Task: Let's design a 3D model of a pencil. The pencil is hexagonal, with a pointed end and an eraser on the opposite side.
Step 90:
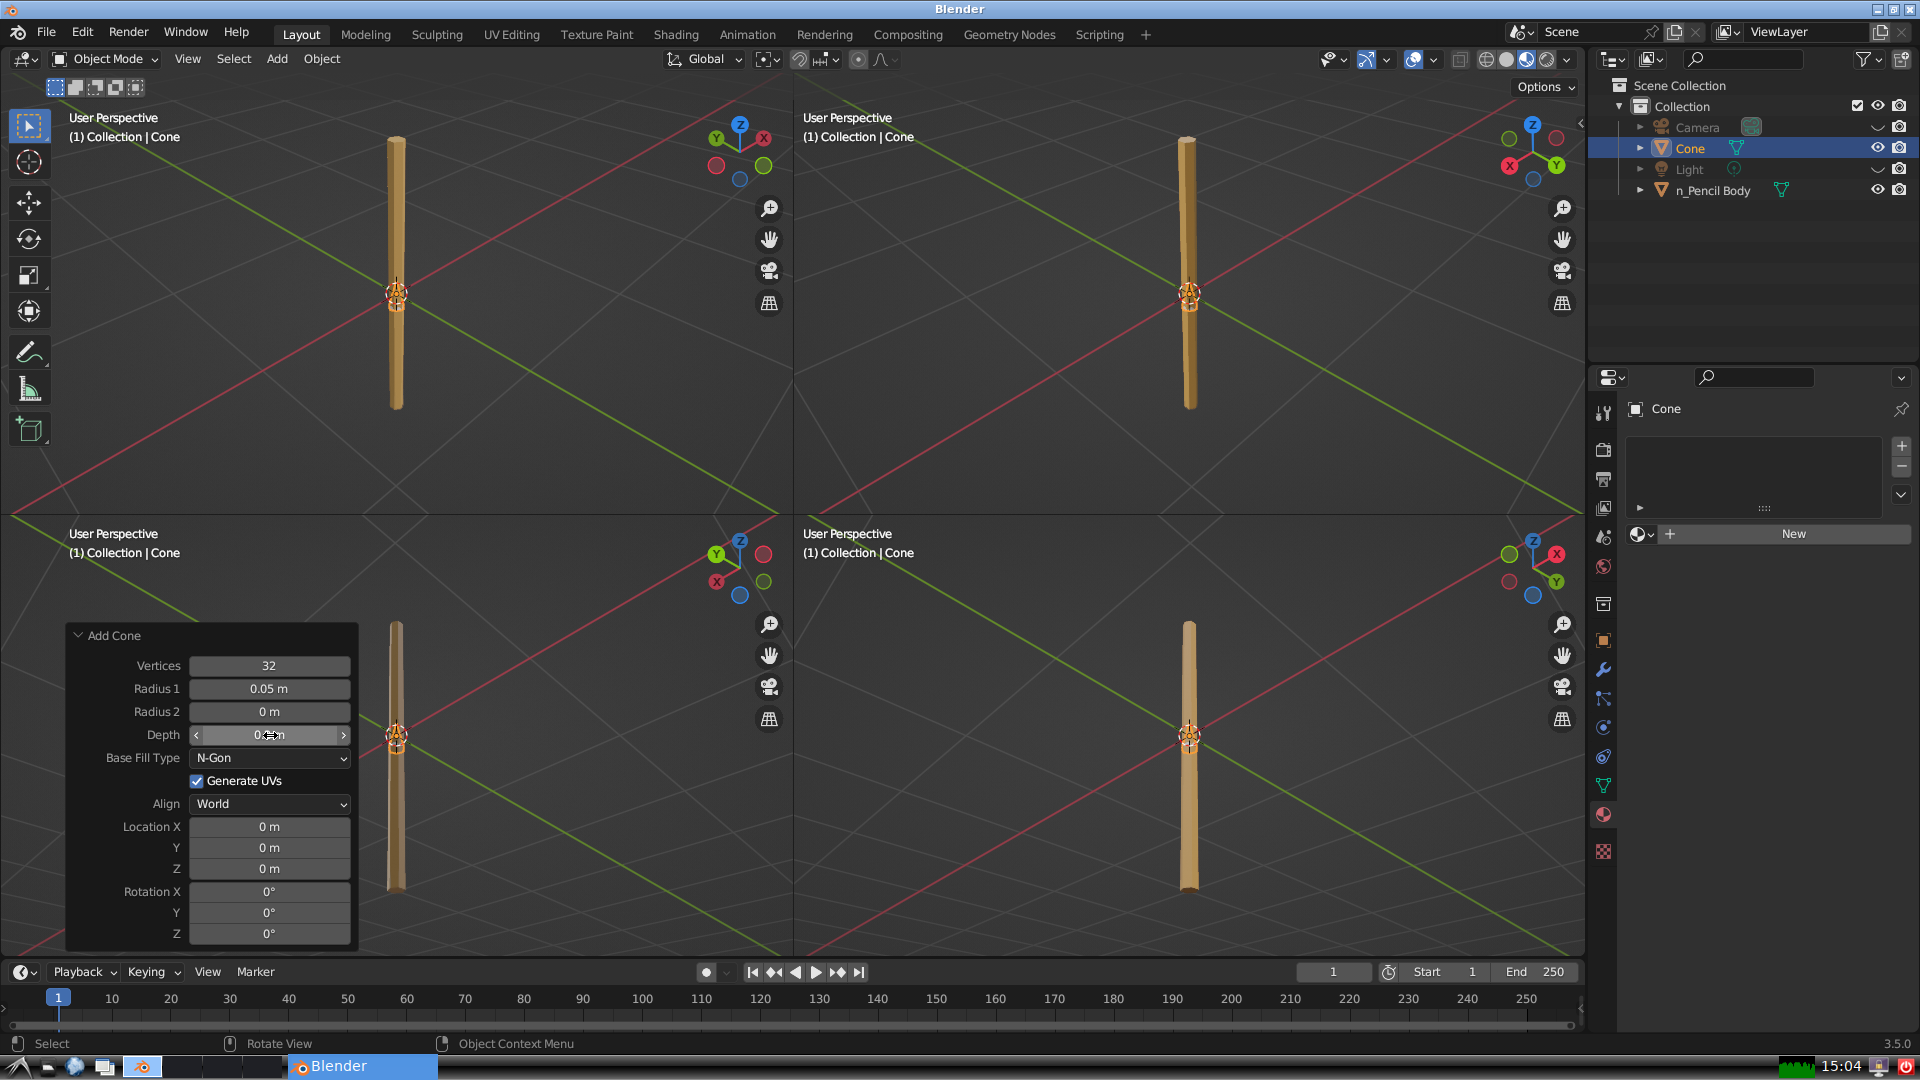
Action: {"mouse_move": [270, 827]}